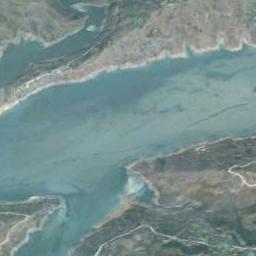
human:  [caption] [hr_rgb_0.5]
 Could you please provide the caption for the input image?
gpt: A light blue river with islands and tributaries .

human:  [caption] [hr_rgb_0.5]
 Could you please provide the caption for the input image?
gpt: Many trees are around the river .

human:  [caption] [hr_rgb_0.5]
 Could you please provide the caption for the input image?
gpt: The river goes through bare land and green trees .

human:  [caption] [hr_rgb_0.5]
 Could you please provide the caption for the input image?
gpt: The blue river with a tributary goes through the mountainous area .

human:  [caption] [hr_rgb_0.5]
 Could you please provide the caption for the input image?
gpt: There are some bare land near the river .